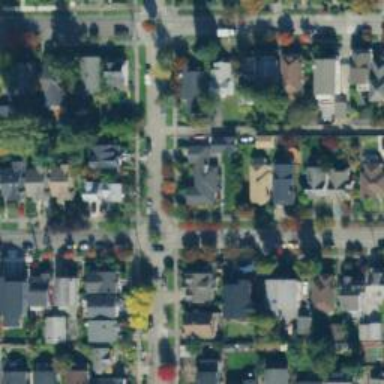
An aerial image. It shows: Residential road with separate sidewalk.